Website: walmart
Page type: customer-info-address
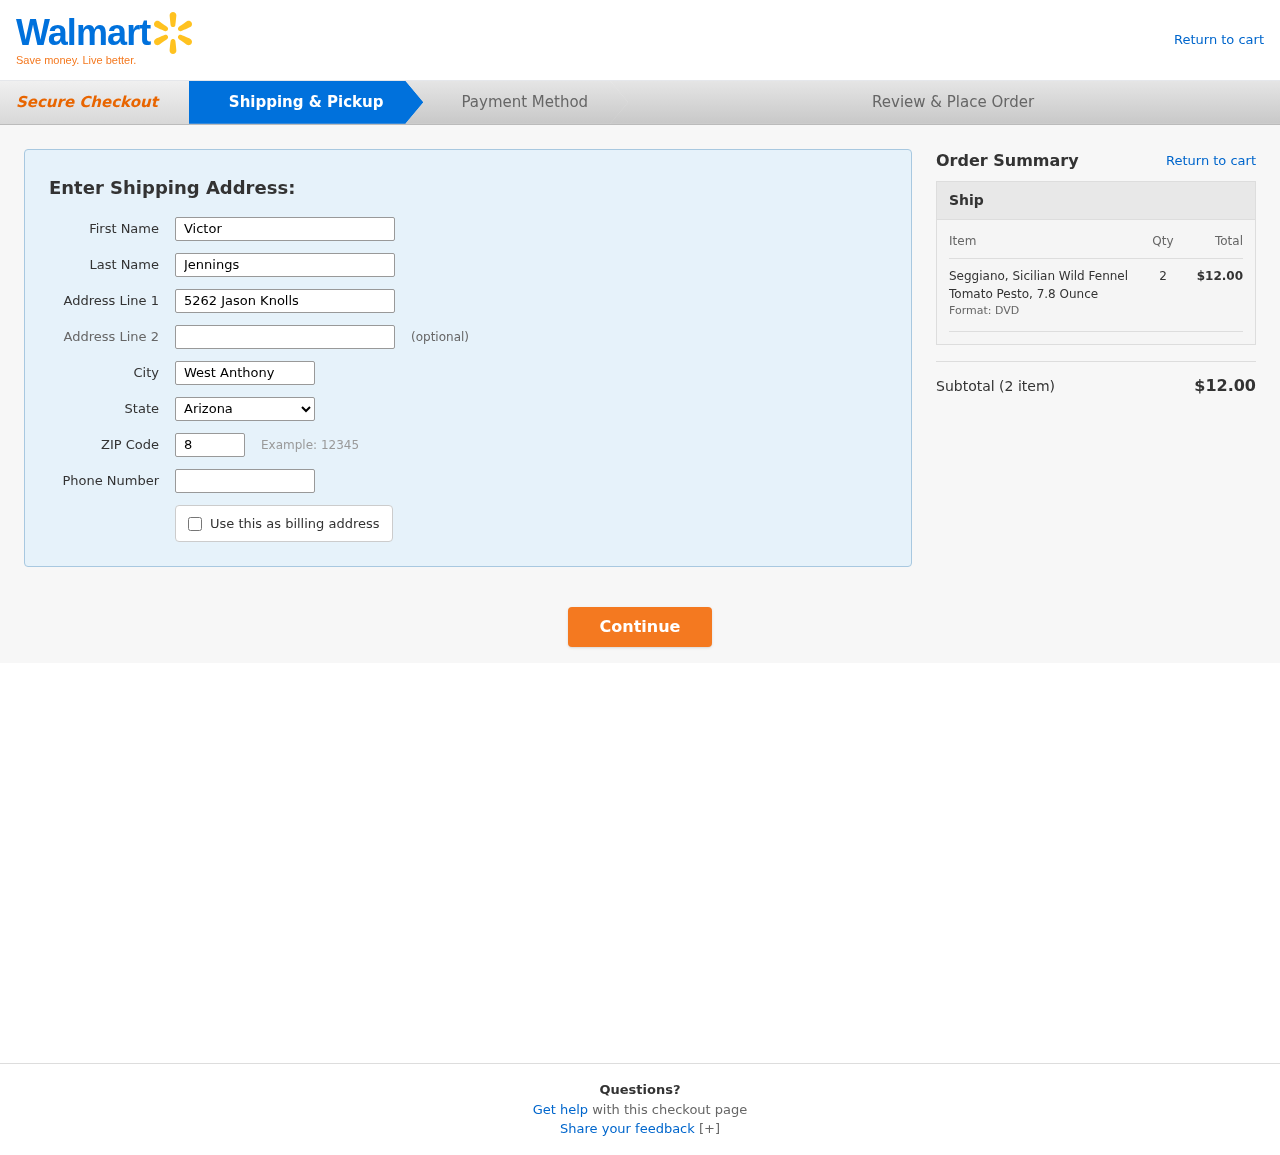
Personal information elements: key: PII_CITY
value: West Anthony
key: PII_FIRSTNAME
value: Victor
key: PII_LASTNAME
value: Jennings
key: PII_PHONE
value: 9653213723
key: PII_POSTCODE
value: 85040
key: PII_STATE
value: Arizona
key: PII_STREET
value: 5262 Jason Knolls
Product elements: key: PRODUCT1_NAME
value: Seggiano, Sicilian Wild Fennel Tomato Pesto, 7.8 Ounce
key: PRODUCT1_QUANTITY
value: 2
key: PRODUCT1_LINE_TOTAL
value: $12.00
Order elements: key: ORDER_NUM_ITEMS
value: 2
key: ORDER_SUBTOTAL
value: $12.00